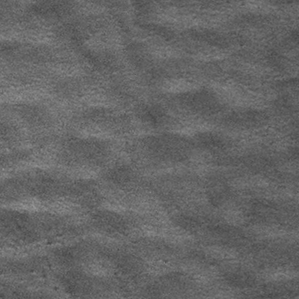
Label: frost